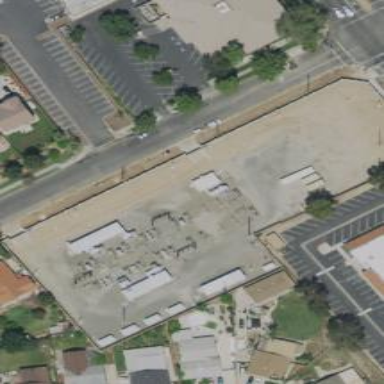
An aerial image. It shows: Power substation.